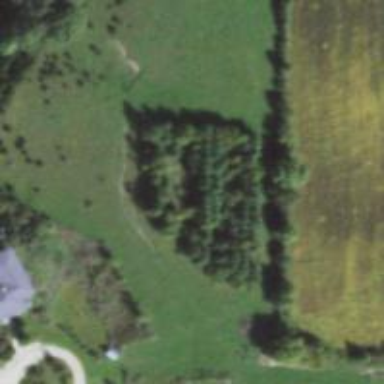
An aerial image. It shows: Row of trees in natural setting.